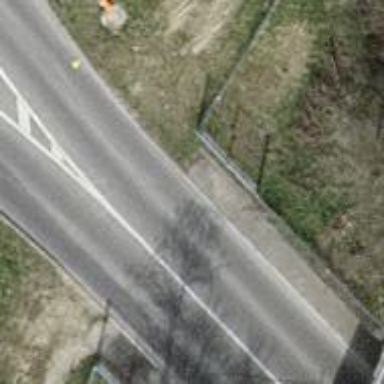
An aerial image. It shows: Asphalt sidewalk along the footway.